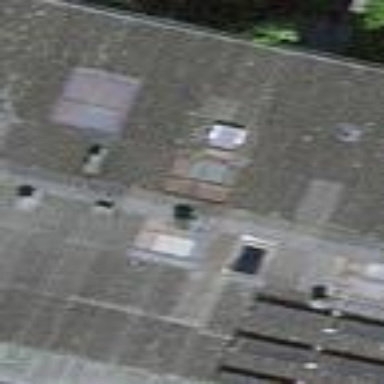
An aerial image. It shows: Residential building.